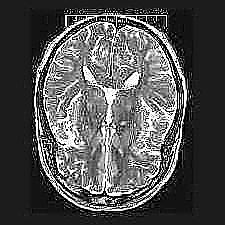
Label: notumor